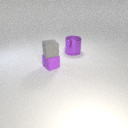
small purple rubber cube below small gray rubber cube